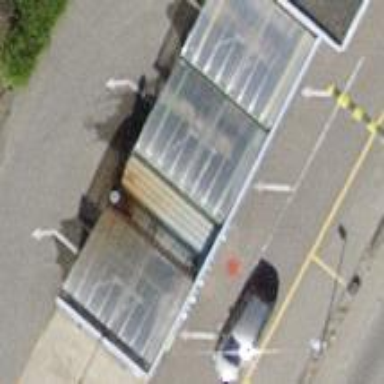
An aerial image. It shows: Car wash facility.